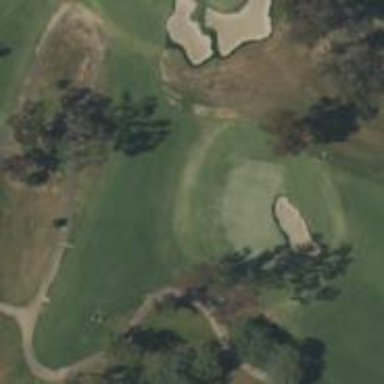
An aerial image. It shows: View of golf hole.